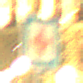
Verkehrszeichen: ErsteHilfe
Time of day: Night
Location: Outdoor (Urban)
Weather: Overcast
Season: NotSpecified
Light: Artificial